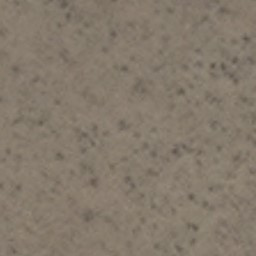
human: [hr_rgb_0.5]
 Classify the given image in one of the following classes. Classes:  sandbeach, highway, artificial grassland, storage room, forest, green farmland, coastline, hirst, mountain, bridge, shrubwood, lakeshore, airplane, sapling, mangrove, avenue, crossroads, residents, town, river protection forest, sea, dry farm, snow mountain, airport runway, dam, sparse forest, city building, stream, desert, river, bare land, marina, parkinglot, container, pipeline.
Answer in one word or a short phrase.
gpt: bare land